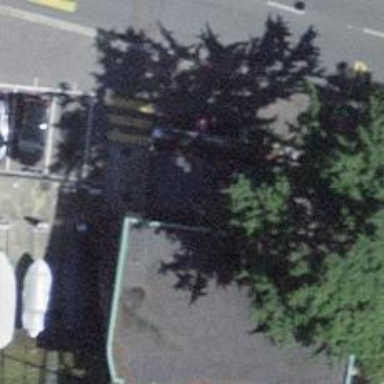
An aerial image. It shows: Kiosk shop.